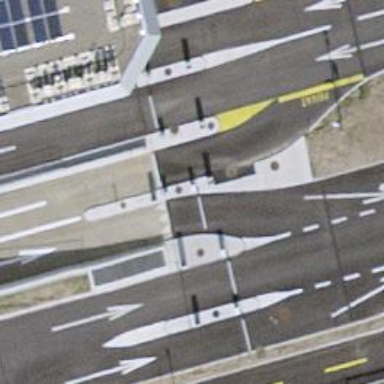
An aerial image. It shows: Lift gate barrier.